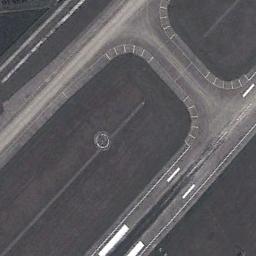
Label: runway